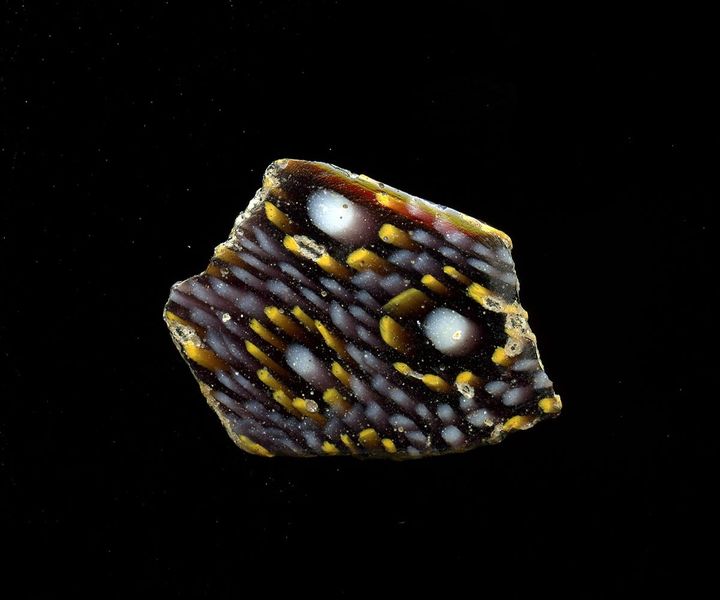
Titel: Fragment eines Gefäßes
Standort: Hamburg
Institution: Museum für Kunst und Gewerbe Hamburg
Schlagwörter: glas, antike, technik, kaiserzeit, aufbewahrung, blumenornamente, schankgeschirr, gefäß, behälter, frühe kaiserzeit, prinzipat, römische, millefiori, mittlere, späte